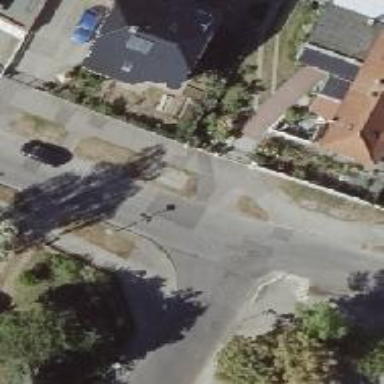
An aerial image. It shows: Residential road with asphalt surface. There are separate sidewalks on both sides of the road.